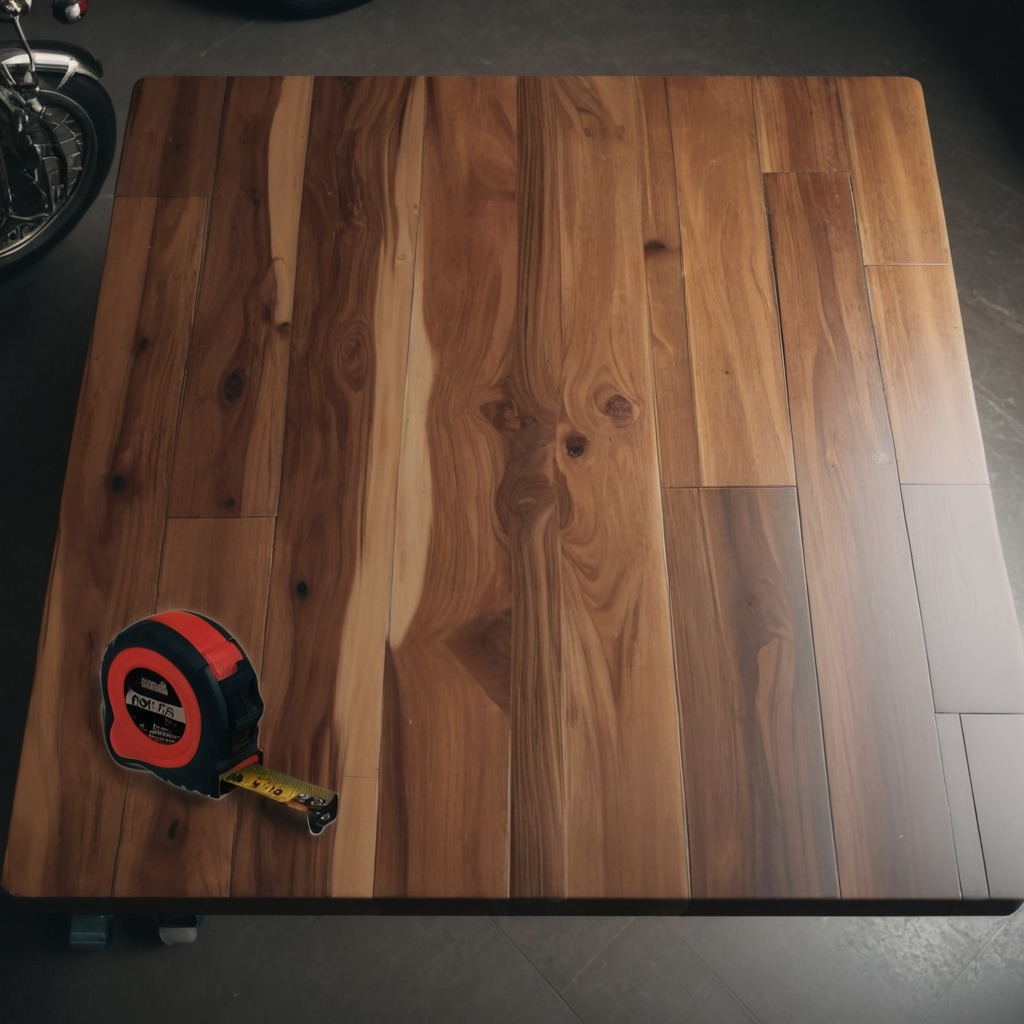
A measuring tape lies on the table in a vintage motorcycle garage.